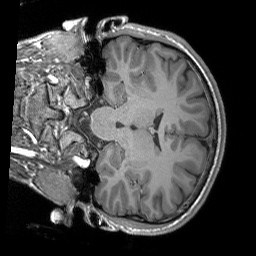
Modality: T1w
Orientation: coronal
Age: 21
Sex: male
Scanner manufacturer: siemens
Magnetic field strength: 3 T
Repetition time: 1.9 s
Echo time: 0.00243 s